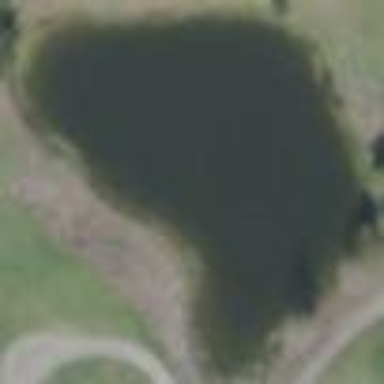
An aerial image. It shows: Scenic view of water hazard on golf course. The natural water feature adds beauty to the landscape.